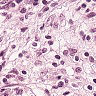
Metastatic tissue present: yes